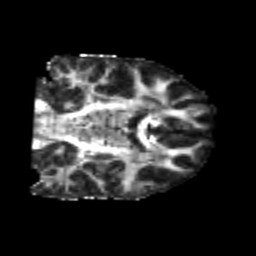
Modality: FA
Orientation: coronal
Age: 20
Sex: male
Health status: healthy
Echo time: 0.074 s